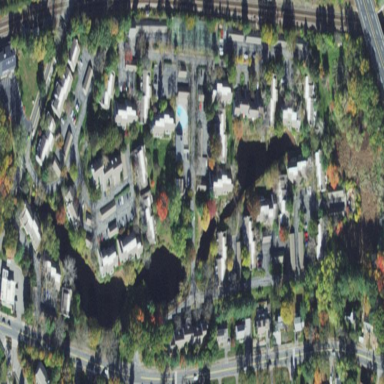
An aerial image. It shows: Condominium within residential area.